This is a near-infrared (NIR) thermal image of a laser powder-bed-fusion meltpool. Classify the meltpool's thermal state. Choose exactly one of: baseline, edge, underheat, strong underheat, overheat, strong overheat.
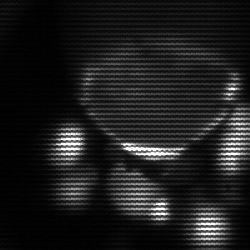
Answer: edge